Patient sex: M
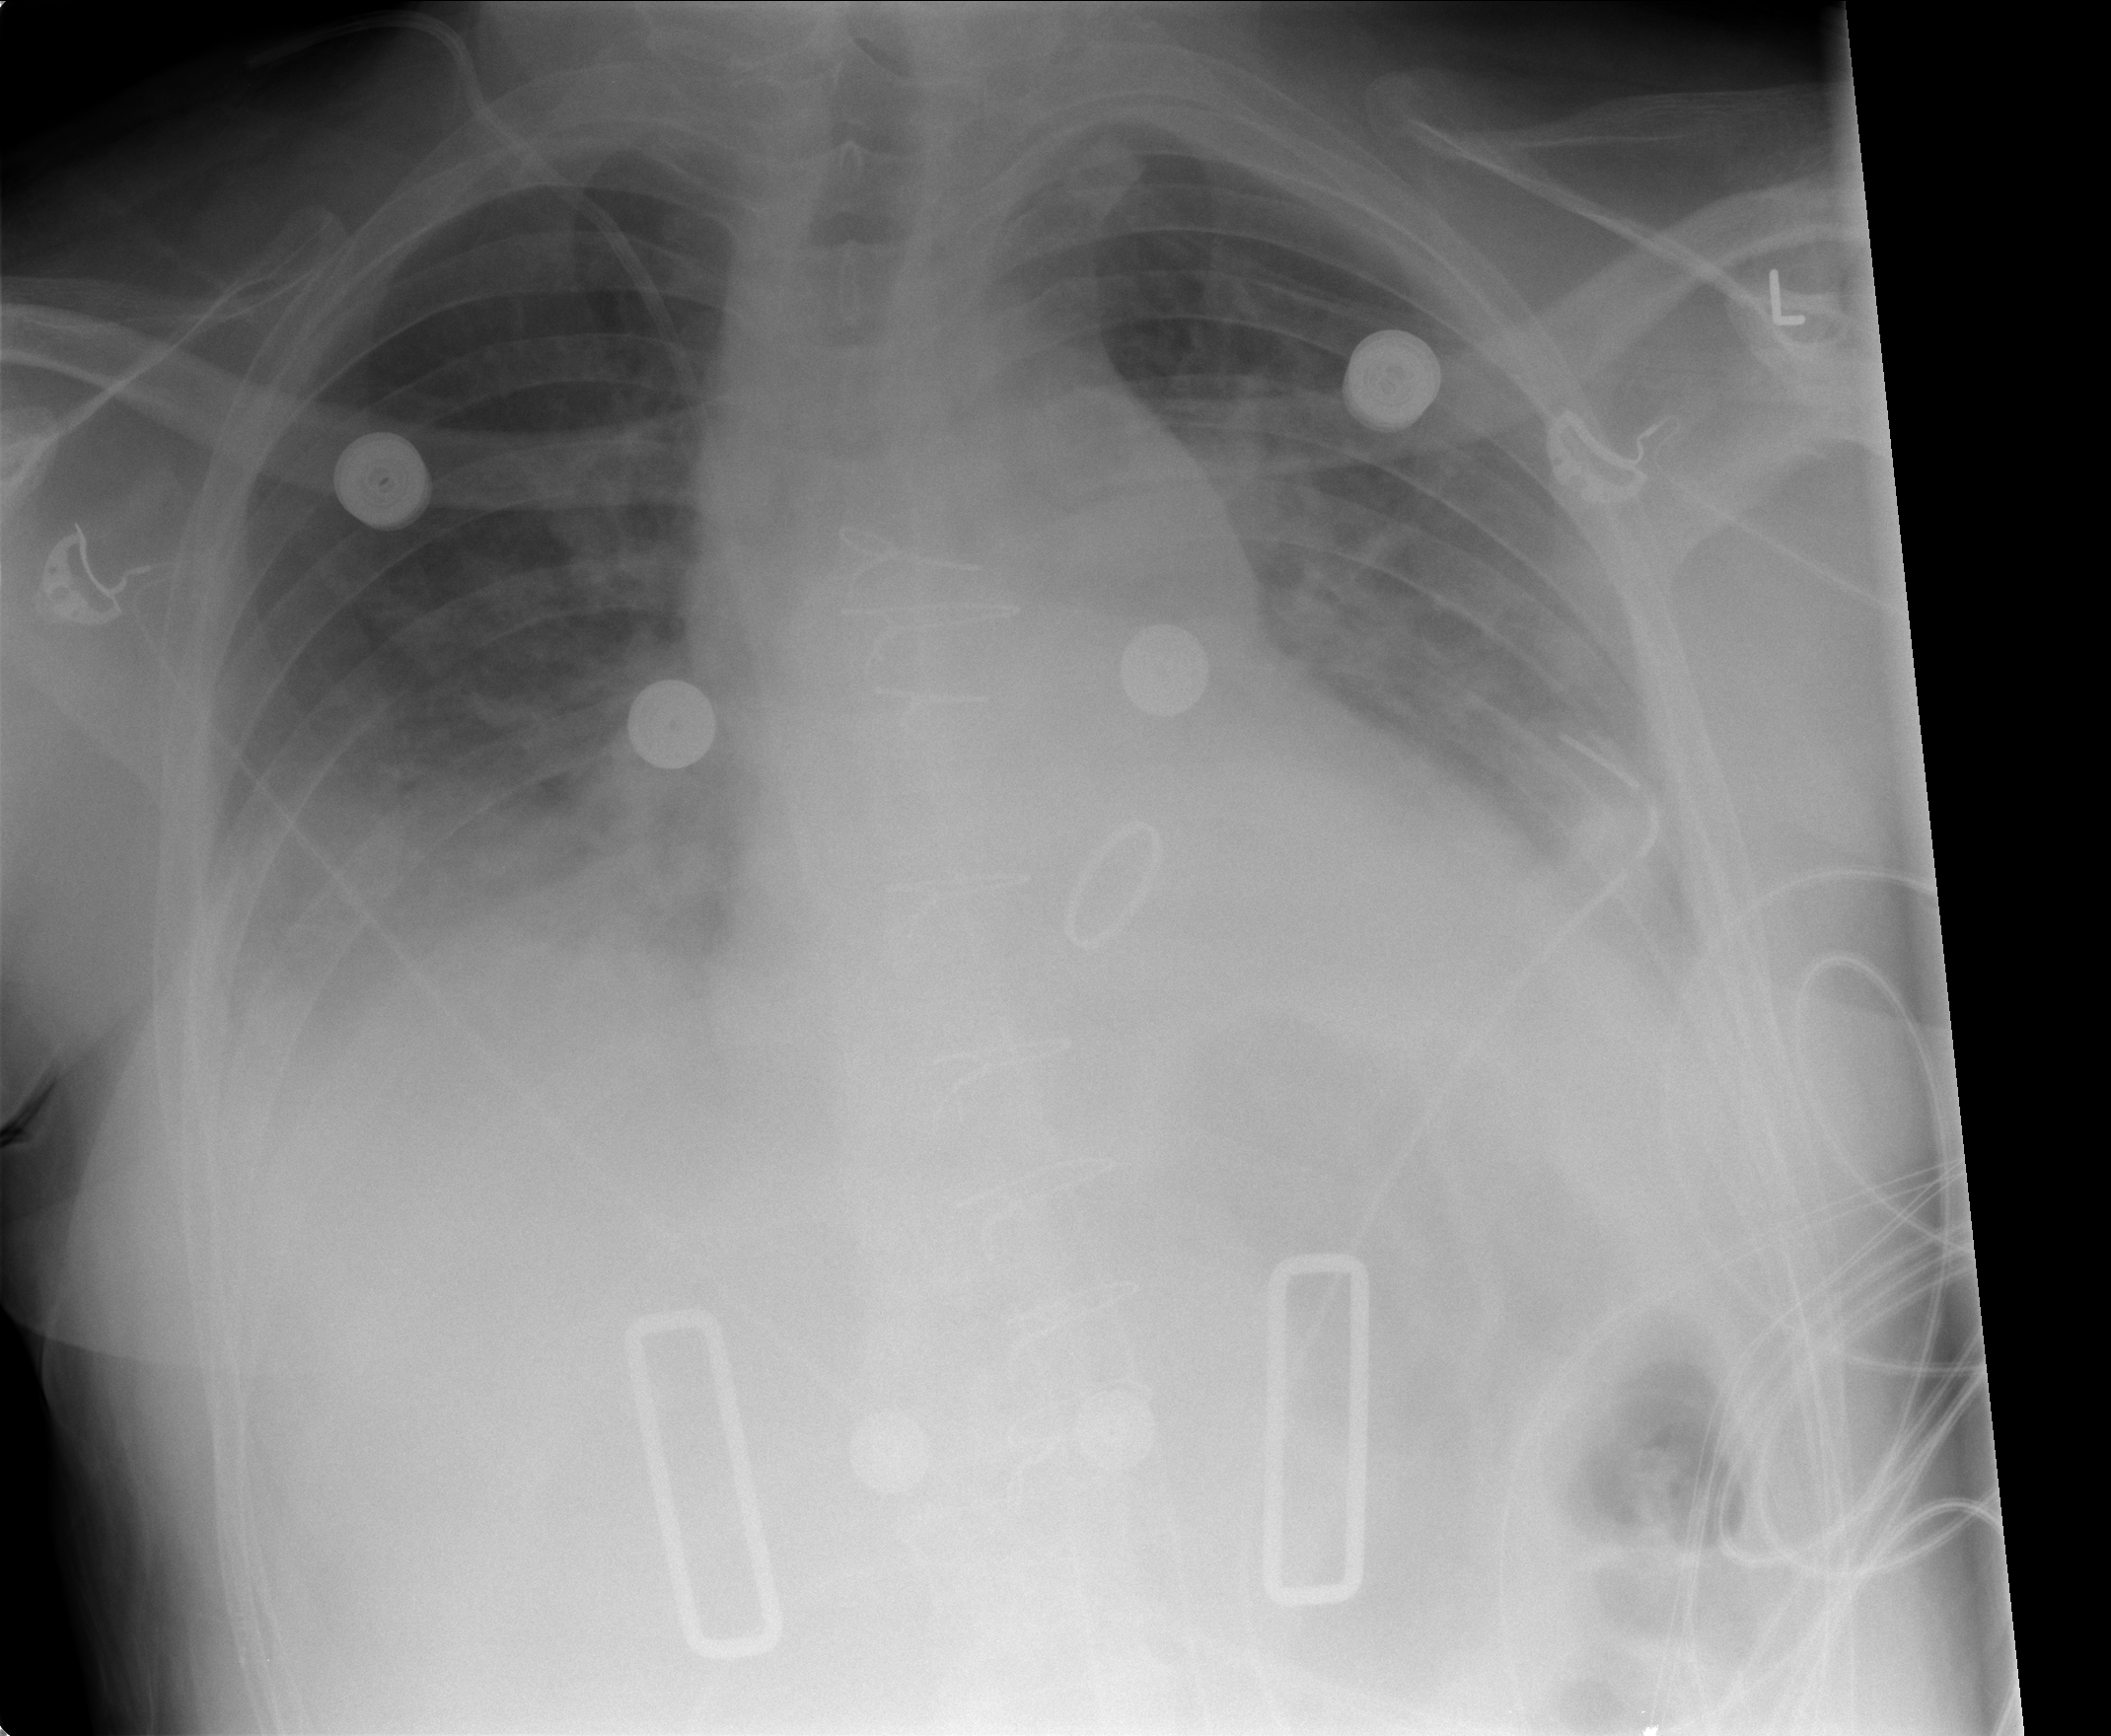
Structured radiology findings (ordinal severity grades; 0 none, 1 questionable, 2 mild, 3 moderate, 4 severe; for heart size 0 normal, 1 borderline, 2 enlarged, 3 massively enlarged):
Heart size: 2
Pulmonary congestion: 2
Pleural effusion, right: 2
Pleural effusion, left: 2
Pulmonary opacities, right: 0
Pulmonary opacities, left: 0
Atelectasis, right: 3
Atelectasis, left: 2